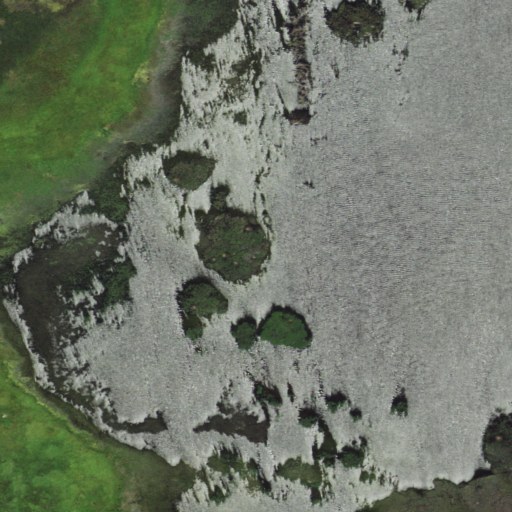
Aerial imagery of valley in Nebraska named Devasier Valley containing open water and herbaceous wetlands